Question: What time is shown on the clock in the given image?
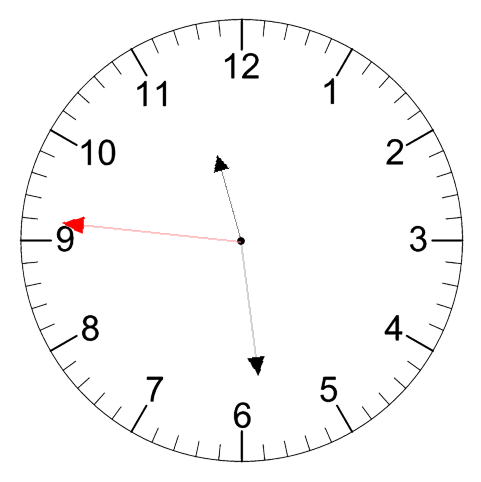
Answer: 11:28:46